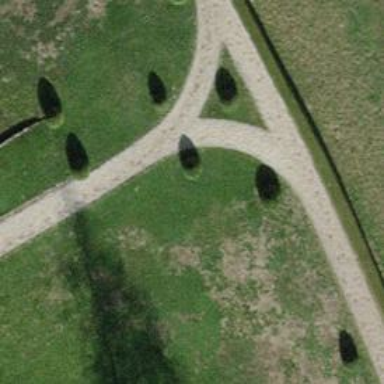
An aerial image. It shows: Bridleway.